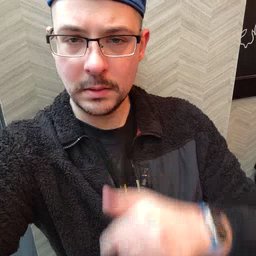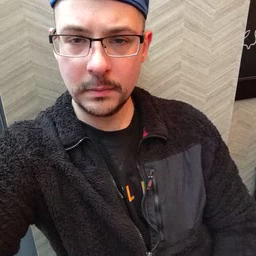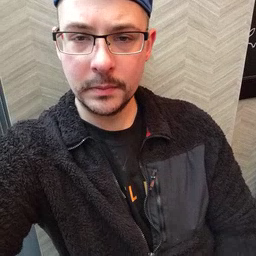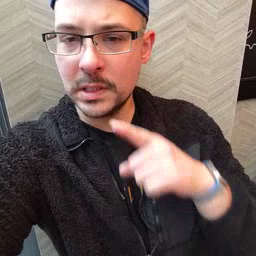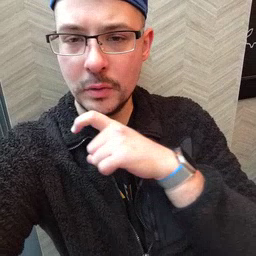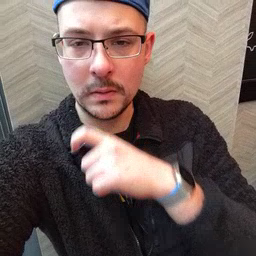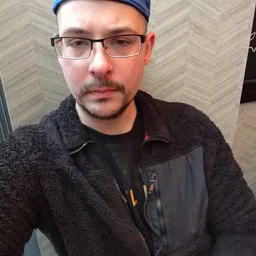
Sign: cereal